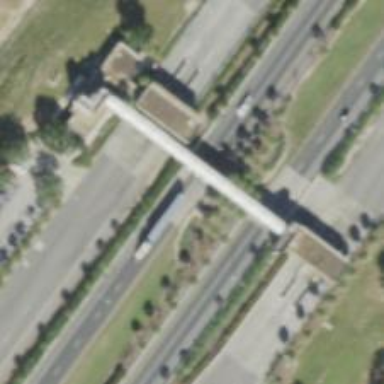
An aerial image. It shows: Toll gantry on the road.